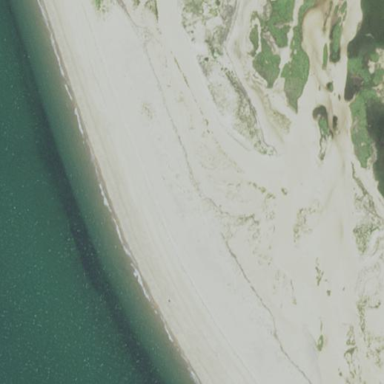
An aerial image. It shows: Sandy beach.